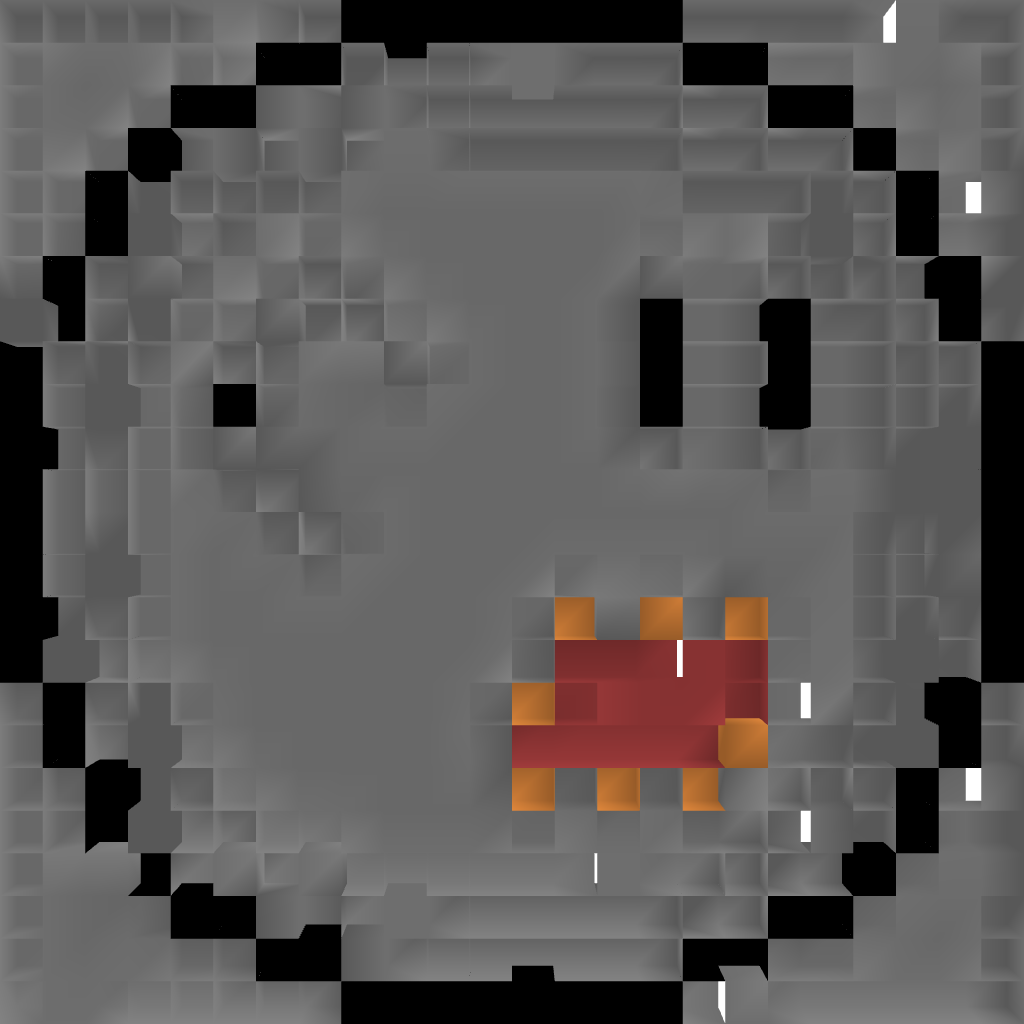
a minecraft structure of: Boo (Ghost) good quality